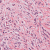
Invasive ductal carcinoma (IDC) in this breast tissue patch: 1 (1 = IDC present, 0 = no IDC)